Question: I've created a subclass of 'NSTabViewItem' so that I can specify a specific width for the tab view item, as demonstrated in <URL>. This is working well, however the label for the tab is not horizontally centered, so there is extra padding to the right of the text. How can I center the text within the label bounds, or how could I properly center the text inside a fixed width 'NSTabViewItem'?

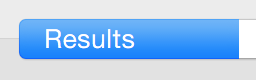
Answer: You can override "drawLabel:inRect:" function and give the appropriate rect for drawing here. Like
'''
(void)drawLabel:(BOOL)shouldTruncateLabel
inRect:(NSRect)labelRect{
//find your label size
NSDictionary* attr = [NSDictionary dictionaryWithObjectsAndKeys:
self.tabView.font,NSFontAttributeName,
nil];
NSSize labelSize = [self.label sizeWithAttributes:attr];
//modify your labelRect here.....
labelRect.origin.x += floor((labelRect.size.width - labelSize.width)/2)
labelRect.size.width = labelSize.width;
//call super
[super drawWithFrame:shouldTruncateLabel inRect:labelRect];
}
'''